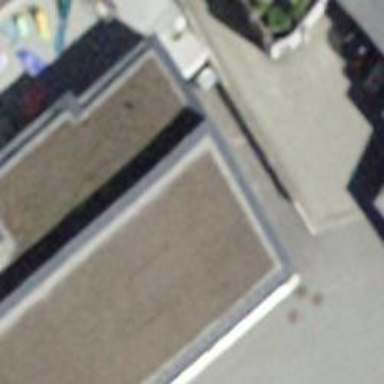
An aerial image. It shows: School building.